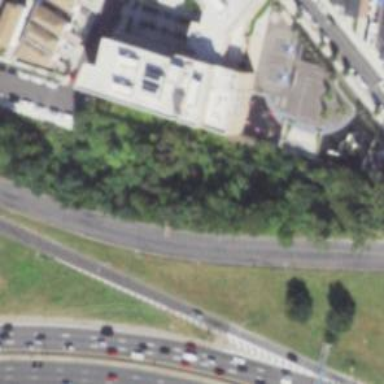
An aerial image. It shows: Asphalt trunk highway classified as expressway.